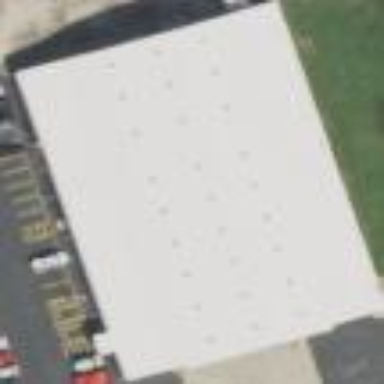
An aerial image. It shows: Hangar building at the airport.